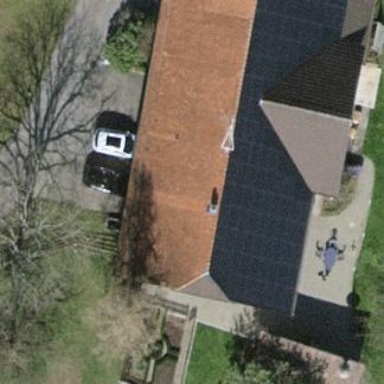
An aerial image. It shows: Solar power generator using photovoltaic panels.